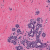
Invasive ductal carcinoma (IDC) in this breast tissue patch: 0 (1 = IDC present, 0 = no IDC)